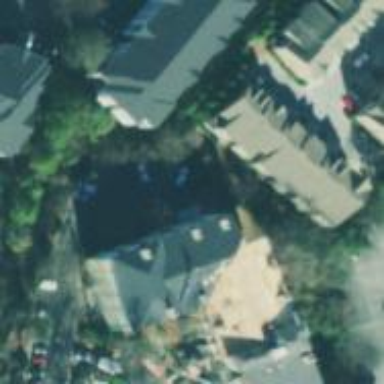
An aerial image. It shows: Residential road passing through building tunnel.